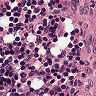
Metastatic tissue present: no